Field crop: maize
Growth stage: 2
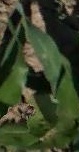
Species: maize